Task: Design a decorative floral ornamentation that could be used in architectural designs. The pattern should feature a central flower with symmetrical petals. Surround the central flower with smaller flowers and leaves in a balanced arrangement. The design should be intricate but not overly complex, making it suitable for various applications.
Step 1566:
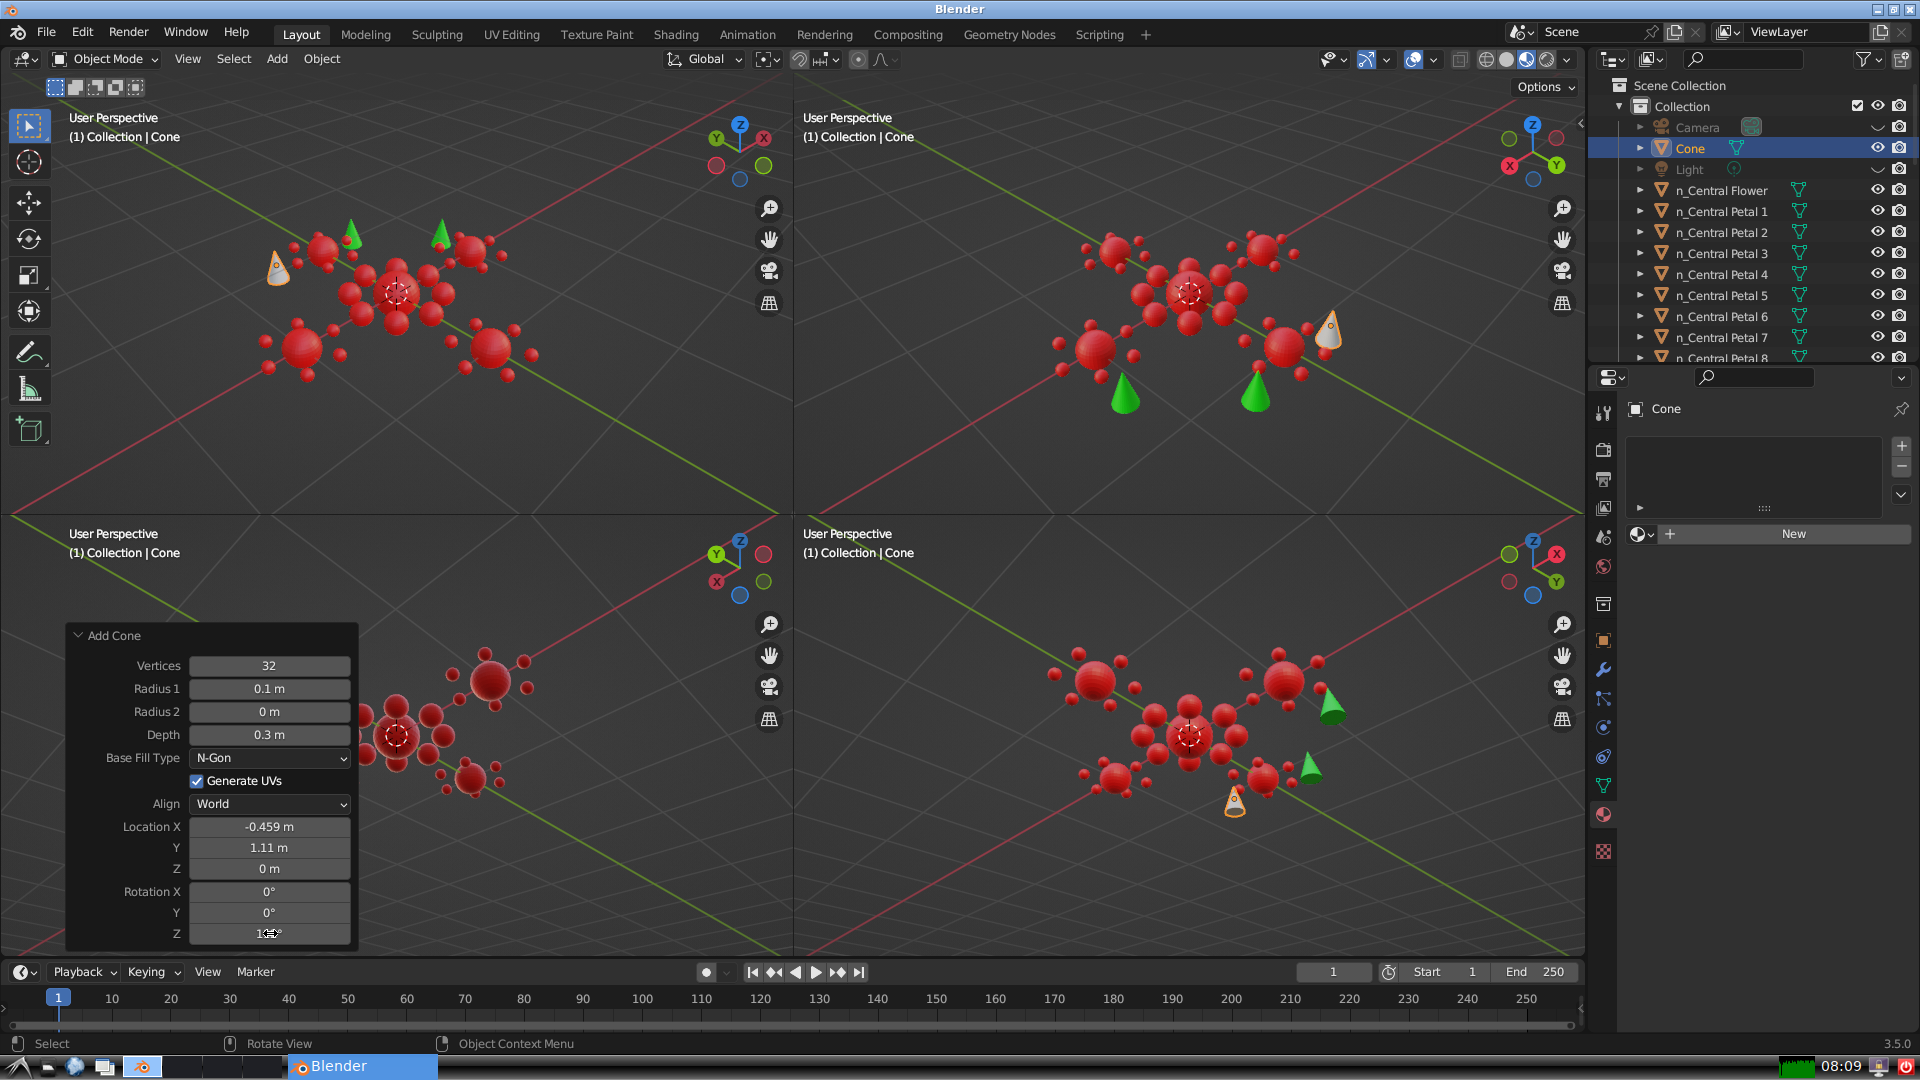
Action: {"mouse_move": [1608, 631]}